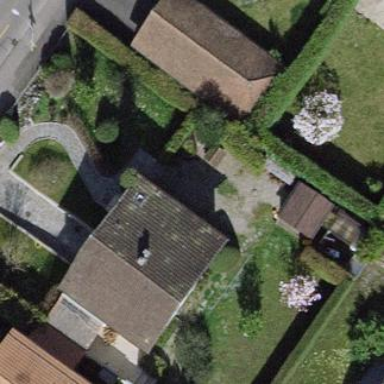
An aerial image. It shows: Garden enclosed by fence.